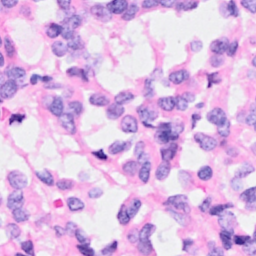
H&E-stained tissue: Breast